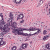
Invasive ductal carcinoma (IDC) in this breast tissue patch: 0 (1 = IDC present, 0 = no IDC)